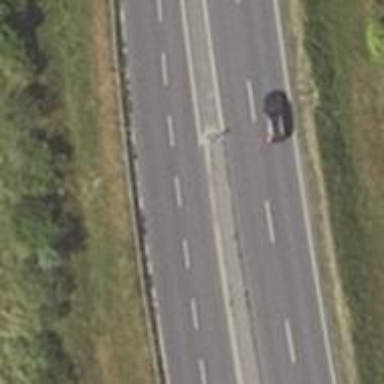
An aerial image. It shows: Asphalt primary motorway.